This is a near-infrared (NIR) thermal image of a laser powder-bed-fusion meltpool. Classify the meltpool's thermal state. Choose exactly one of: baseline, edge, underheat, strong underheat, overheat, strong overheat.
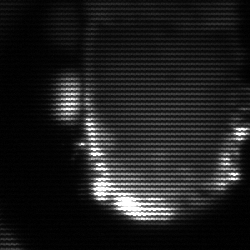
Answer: baseline